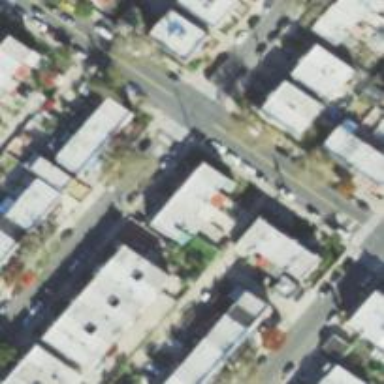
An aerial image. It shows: Alley classified as service road.